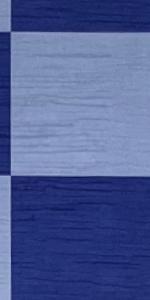
Label: Empty